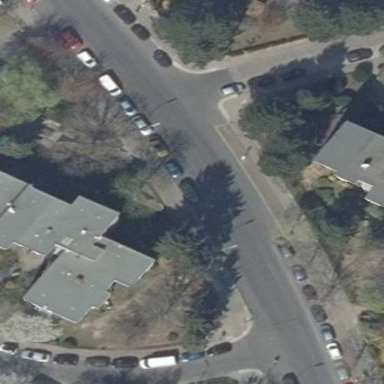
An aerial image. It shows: Image showing building with apartments.